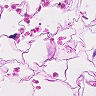
Metastatic tissue present: no